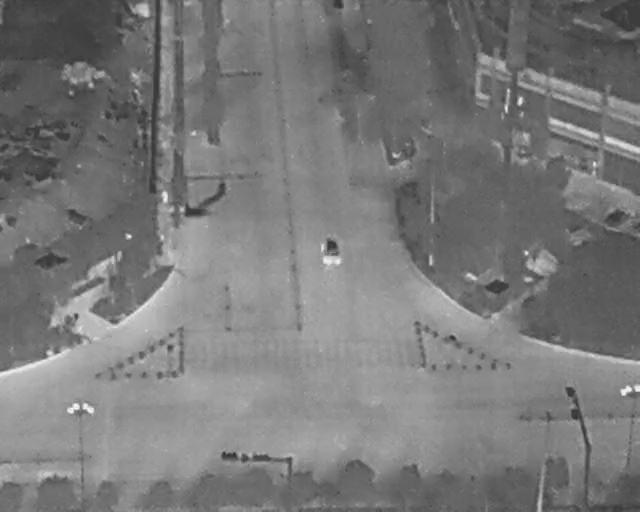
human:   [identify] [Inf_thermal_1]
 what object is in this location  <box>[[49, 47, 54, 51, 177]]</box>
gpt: <ref>1 small car at the center</ref>